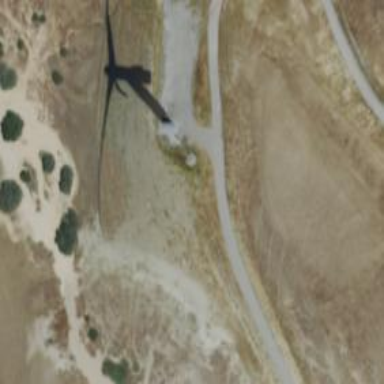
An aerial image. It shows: Wind generator with horizontal axis. The wind turbine is from Vestas.